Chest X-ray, PA view. Patient: 57 years old, sex M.
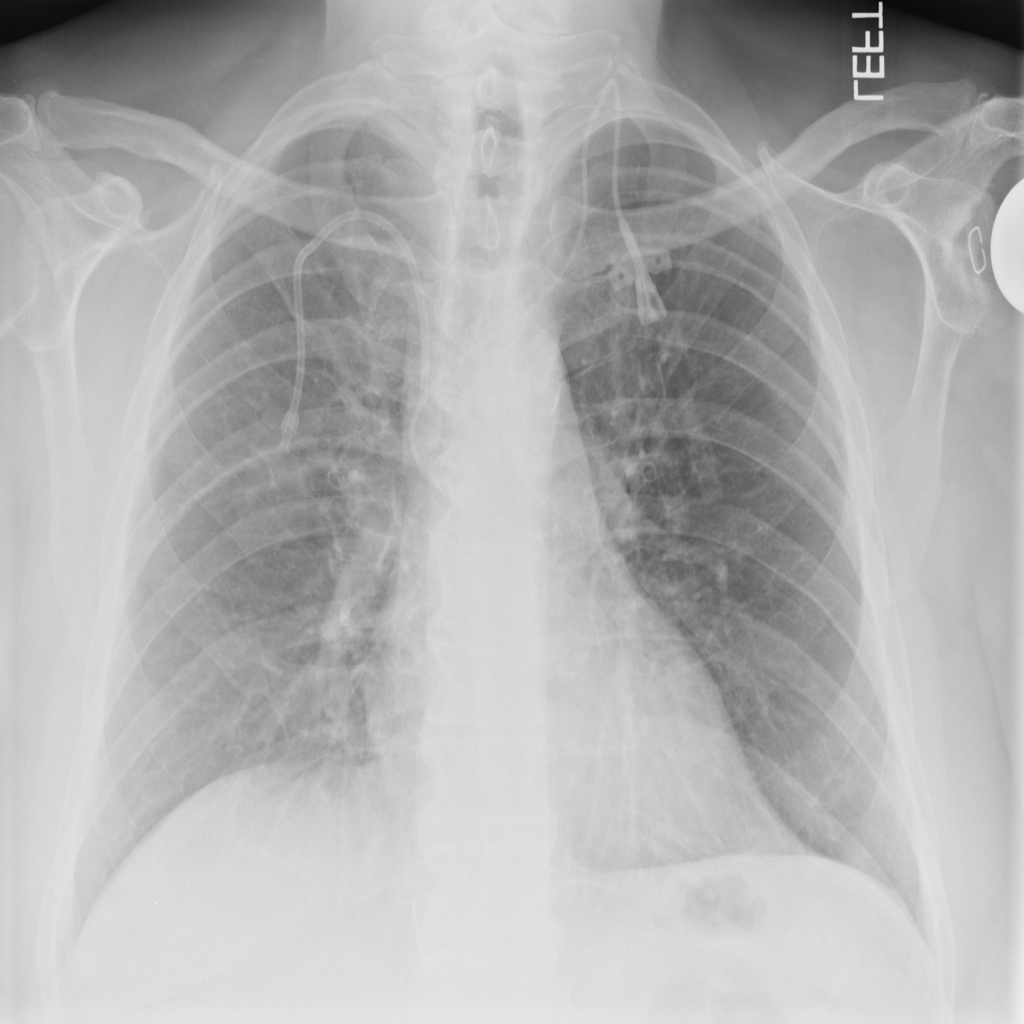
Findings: No Finding